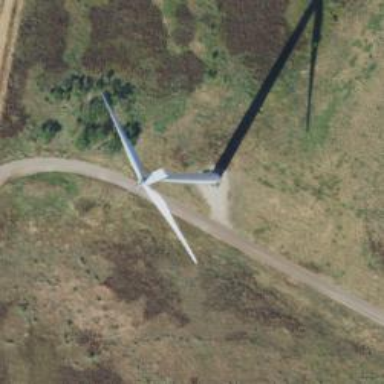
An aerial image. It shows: Wind generator powered by wind. The generator type is horizontal axis and it uses wind turbines.